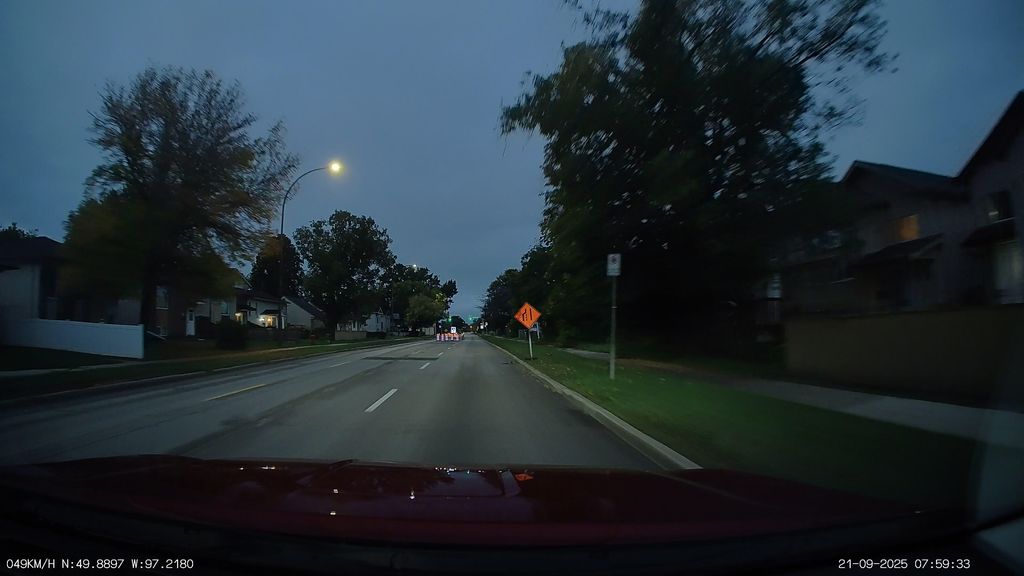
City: winnipeg